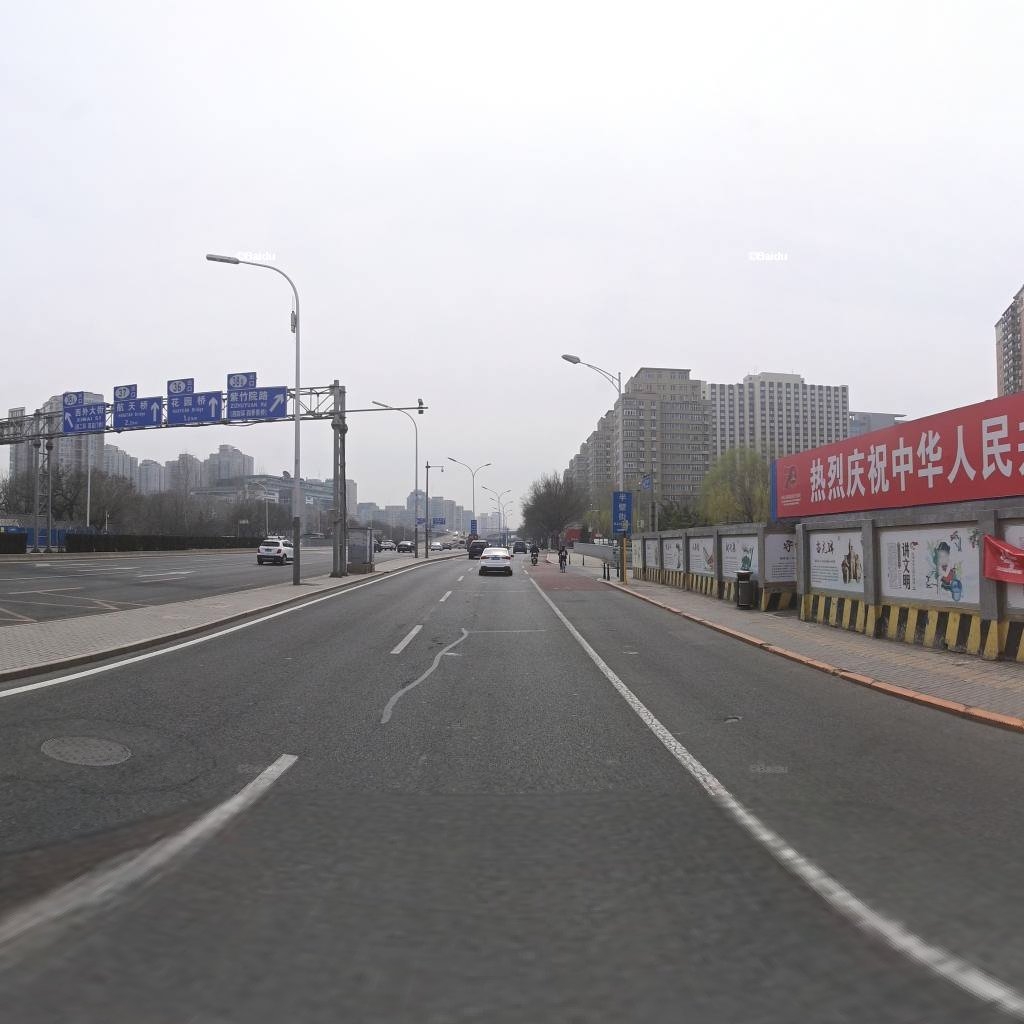
Region: Haidian
Road damage annotations: longitudinal patch, transverse patch, manhole cover, transverse patch